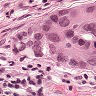
Metastatic tissue present: yes